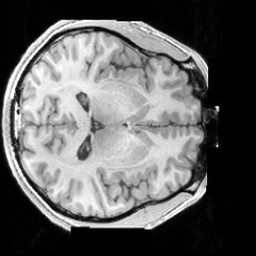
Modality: T1w
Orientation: axial
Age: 32
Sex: male
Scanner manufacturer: siemens
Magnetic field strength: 3 T
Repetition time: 1.63 s
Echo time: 0.00311 s